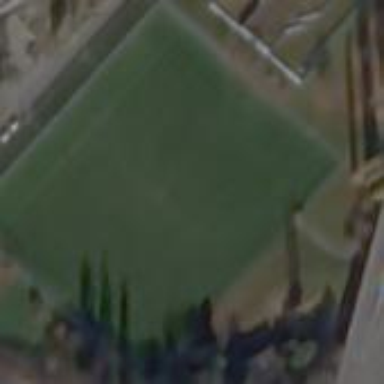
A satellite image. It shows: Soccer pitch with grass surface for leisure land.